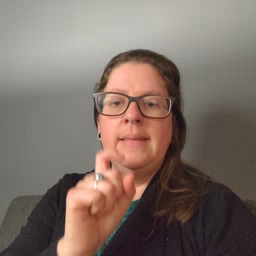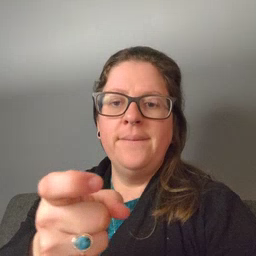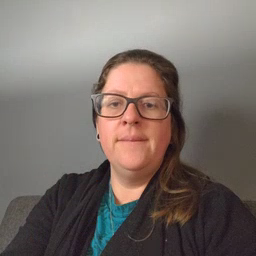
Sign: gift